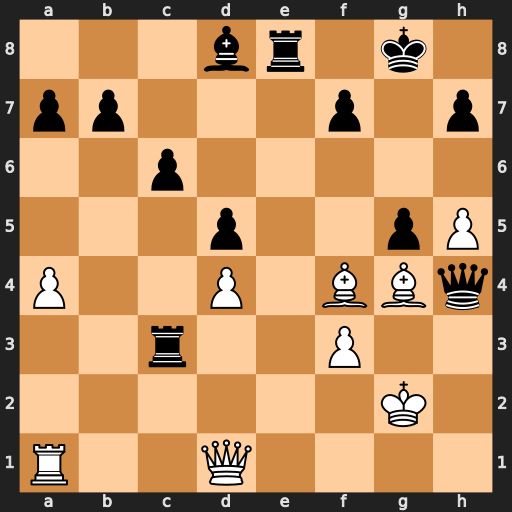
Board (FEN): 3br1k1/pp3p1p/2p5/3p2pP/P2P1BBq/2r2P2/6K1/R2Q4
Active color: w
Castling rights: -
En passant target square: g6
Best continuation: Bg3 Qxg3+ Kxg3